Question: I have the following code
'''
console.info('checking if url contains hash');
if (!location.hash) {
console.warn('if-block replacing hash to empty!');
location.href = '#';
// Running route() to trigger Router.otherwise()
console.info('running route() from if-block(hash doesn't exist)');
route(location.hash.slice(1));
} else {
// URL contains a hash. Running Router.when() to load template
console.info('running route() from else-block(hash already present in url)');
route(location.hash.slice(1));
}
// Bind hashchange-event to window-object... duh
console.info('binding hashchange event');
$(window).on('hashchange', function () {
console.info('running route() from hashchange');
route(location.hash.slice(1));
});
'''
Clearly, the event listener is attached after the else-if block. My console's output verifies this
'''
2015-02-13 12:51:14.281 main.js:69 checking if url contains hash
2015-02-13 12:51:14.284 main.js:71 if-block replacing hash to empty!
2015-02-13 12:51:14.290 main.js:75 running route() from if-block(hash doesn't exist)
2015-02-13 12:51:16.677 main.js:84 binding hashchange event
2015-02-13 12:51:16.678 main.js:86 running route() from hashchange
'''
It looks like the event listener somehow picks up the previously triggered hashchange event.
This only occurs when the url is 'example.com', not 'example.com/#'. If '/' or '/#' is missing from the url when you enter the site this phenomenon triggers.
Edit: The problem I'm experiencing is that the 'hashchange' event listener is triggering before it's even listening to hash changes. I'm wondering if that's normal.
Another edit:
An even clearer example showing that when I first run 'getEventListeners(window)', no listeners are attached to the 'hashchange' event. Despite that, when I do add the event listener, it picks up a previously triggered 'hashchange'

Am I missing something here or what's going on?
Is there any way to bypass this?
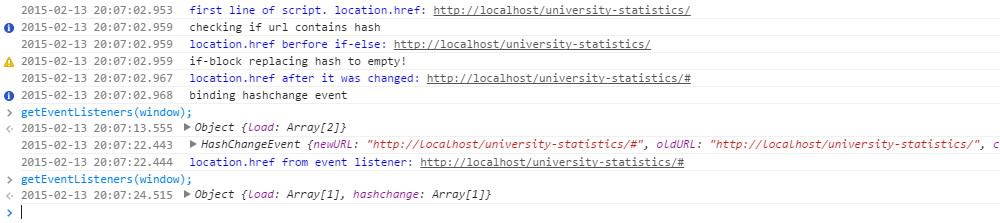
Answer: Let's simplify your code to
'''
location.hash = 'foobar';
window.onhashchange = function() {
document.body.innerHTML = 'You should not see me. But you do :(';
};
'''
To fix the problem, you can use <URL> to delay the addition of the event handler:
'''
location.hash = 'foobar';
setTimeout(function(){ // Delayed code
window.onhashchange = function() {
document.body.innerHTML = 'You should not see me. And you do not :)';
};
}, 0);
'''